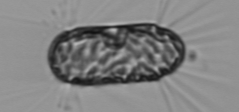
Label: Corethron_hystrix